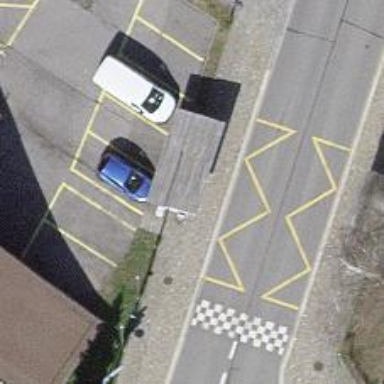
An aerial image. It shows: Bus stop with sheltered platform for public transport.